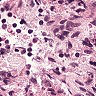
Metastatic tissue present: no